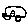
Label: car